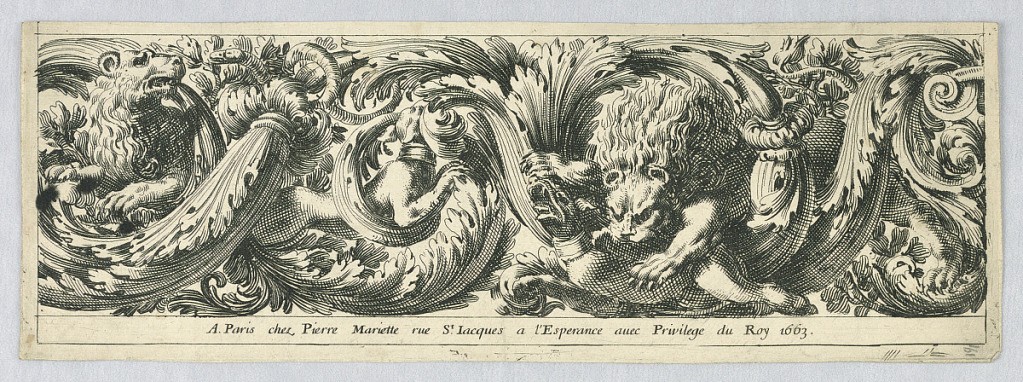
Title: Frieze
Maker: Jean Le Pautre, French, 1618–1682
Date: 1663
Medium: Etching on paper
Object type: Print
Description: A = Jombert 9, 5 bottom. B = J. 9, 6 bottom. C = J 8, 4.